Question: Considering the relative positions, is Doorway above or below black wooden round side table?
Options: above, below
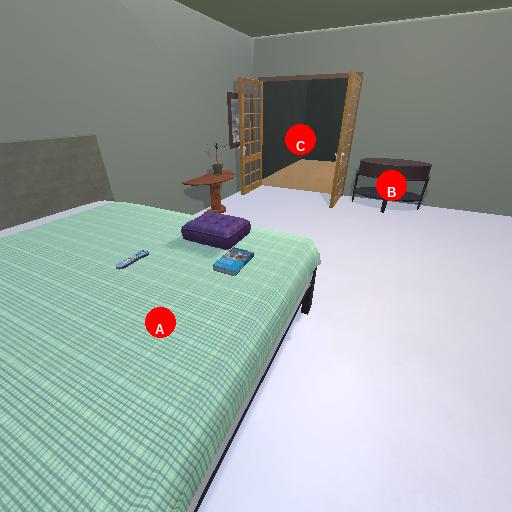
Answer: above